Aerial crown-view tile of a tropical tree (Barro Colorado Island, Panama), acquired 20250217:
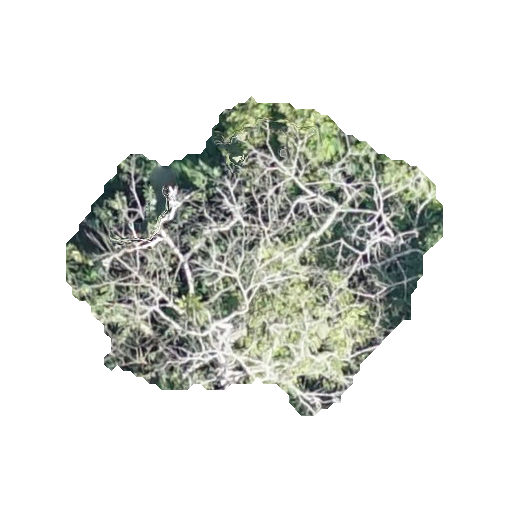
Species: Sapium glandulosum
GBIF accepted scientific name: Sapium glandulosum
Crown area: 116.986 m²